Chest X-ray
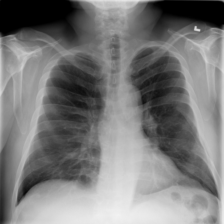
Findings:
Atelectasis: negative
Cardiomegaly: negative
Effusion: negative
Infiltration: negative
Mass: negative
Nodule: negative
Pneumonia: negative
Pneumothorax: negative
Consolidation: negative
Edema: negative
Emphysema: negative
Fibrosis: negative
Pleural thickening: negative
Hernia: negative